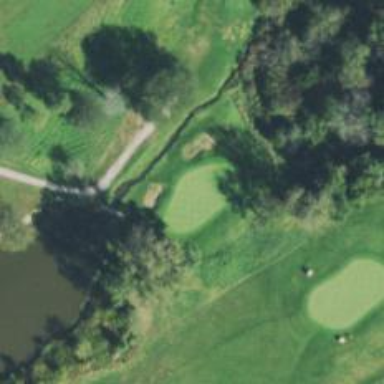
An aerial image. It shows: Golf hole.